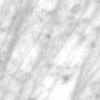
Label: no_change